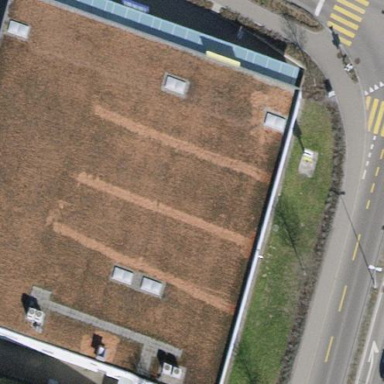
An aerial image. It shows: Flat roof retail building.